Question: I am working with 'maps' and 'ggplot2' to visualize the number of certain crimes in each state for different years. The data set that I am working with was produced by the FBI and can be downloaded from their site or from <URL>.
The problem is easier seen than described.

As you can see California is missing a large chunk as well as a few other states. Here is the code that produced this plot:
'''
# load libraries
library(maps)
library(ggplot2)
# load data
fbi <- read.csv("http://www.hofroe.net/stat579/crimes-2012.csv")
fbi <- subset(fbi, state != "United States")
states <- map_data("state")
# merge data sets by region
fbi$region <- tolower(fbi$state)
fbimap <- merge(fbi, states, by="region")
# plot robbery numbers by state for year 2012
fbimap12 <- subset(fbimap, Year == 2012)
qplot(long, lat, geom="polygon", data=fbimap12,
facets=~Year, fill=Robbery, group=group)
'''
This is what the 'states' data looks like:
'''
long lat group order region subregion
1 -87.46201 30.38968 1 1 alabama <NA>
2 -87.48493 30.37249 1 2 alabama <NA>
3 -87.52503 30.37249 1 3 alabama <NA>
4 -87.53076 30.33239 1 4 alabama <NA>
5 -87.57087 30.32665 1 5 alabama <NA>
6 -87.58806 30.32665 1 6 alabama <NA>
'''
And this is what the 'fbi' data looks like:
'''
Year Population Violent Property Murder Forcible.Rape Robbery
1 1960 <PHONE> 6097 33823 406 281 898
2 1961 <PHONE> 5564 32541 427 252 630
3 1962 <PHONE> 5283 35829 316 218 754
4 1963 <PHONE> 6115 38521 340 192 828
5 1964 <PHONE> 7260 46290 316 397 992
6 1965 <PHONE> 6916 48215 395 367 992
Aggravated.Assault Burglary Larceny.Theft Vehicle.Theft abbr state region
1 4512 11626 19344 2853 AL Alabama alabama
2 4255 11205 18801 2535 AL Alabama alabama
3 3995 11722 21306 2801 AL Alabama alabama
4 4755 12614 22874 3033 AL Alabama alabama
5 5555 15898 26713 3679 AL Alabama alabama
6 5162 16398 28115 3702 AL Alabama alabama
'''
I then merged the two sets along 'region'. The subset I am trying to plot is
'''
region Year Robbery long lat group
8283 alabama 2012 5020 -87.46201 30.38968 1
8284 alabama 2012 5020 -87.48493 30.37249 1
8285 alabama 2012 5020 -87.95475 30.24644 1
8286 alabama 2012 5020 -88.00632 30.24071 1
8287 alabama 2012 5020 -88.01778 30.25217 1
8288 alabama 2012 5020 -87.52503 30.37249 1
... ... ... ...
'''
Any ideas on how I can create this plot without those ugly missing spots?
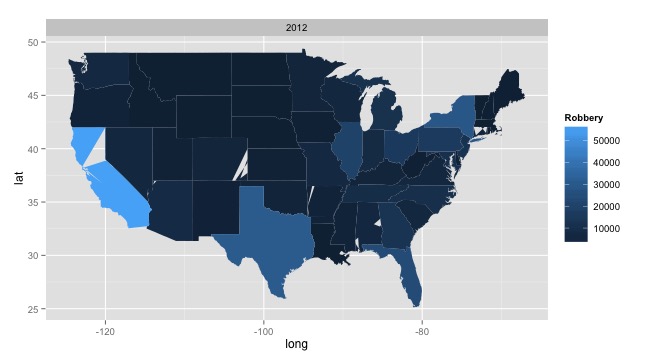
Answer: I played with your code. One thing I can tell is that when you used 'merge' something happened. I drew states map using 'geom_path' and confirmed that there were a couple of weird lines which do not exist in the original map data. I, then, further investigated this case by playing with 'merge' and 'inner_join'. 'merge' and 'inner_join' are doing the same job here. However, I found a difference. When I used 'merge', order changed; the numbers were not in the right sequence. This was not the case with 'inner_join'. You will see a bit of data with California below. Your approach was right. But 'merge' somehow did not work in your favour. I am not sure why the function changed order, though.
'''
library(dplyr)
### Call US map polygon
states <- map_data("state")
### Get crime data
fbi <- read.csv("http://www.hofroe.net/stat579/crimes-2012.csv")
fbi <- subset(fbi, state != "United States")
fbi$state <- tolower(fbi$state)
### Check if both files have identical state names: The answer is NO
### states$region does not have Alaska, Hawaii, and Washington D.C.
### fbi$state does not have District of Columbia.
setdiff(fbi$state, states$region)
#[1] "alaska" "hawaii" "washington d. c."
setdiff(states$region, fbi$state)
#[1] "district of columbia"
### Select data for 2012 and choose two columns (i.e., state and Robbery)
fbi2 <- fbi %>%
filter(Year == 2012) %>%
select(state, Robbery)
'''
Now I created two data frames with 'merge' and 'inner_join'.
'''
### Create two data frames with merge and inner_join
ana <- merge(fbi2, states, by.x = "state", by.y = "region")
bob <- inner_join(fbi2, states, by = c("state" ="region"))
ana %>%
filter(state == "california") %>%
slice(1:5)
# state Robbery long lat group order subregion
#1 california 56521 -<PHONE> 38.90956 4 676 <NA>
#2 california 56521 -<PHONE> 38.69757 4 677 <NA>
#3 california 56521 -<PHONE> 38.53141 4 678 <NA>
#4 california 56521 -<PHONE> 42.00927 4 667 <NA>
#5 california 56521 -<PHONE> 41.20139 4 668 <NA>
bob %>%
filter(state == "california") %>%
slice(1:5)
# state Robbery long lat group order subregion
#1 california 56521 -<PHONE> 42.00927 4 667 <NA>
#2 california 56521 -<PHONE> 41.20139 4 668 <NA>
#3 california 56521 -<PHONE> 39.70024 4 669 <NA>
#4 california 56521 -<PHONE> 39.44241 4 670 <NA>
#5 california 56521 -<PHONE> 39.31636 4 671 <NA>
ggplot(data = bob, aes(x = long, y = lat, fill = Robbery, group = group)) +
geom_polygon()
'''